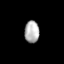
Tissue: skin
Cell type: T cells
Senescence score: 0.2446
Nuclear area (px): 320
Mean DAPI intensity: 175.503